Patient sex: F
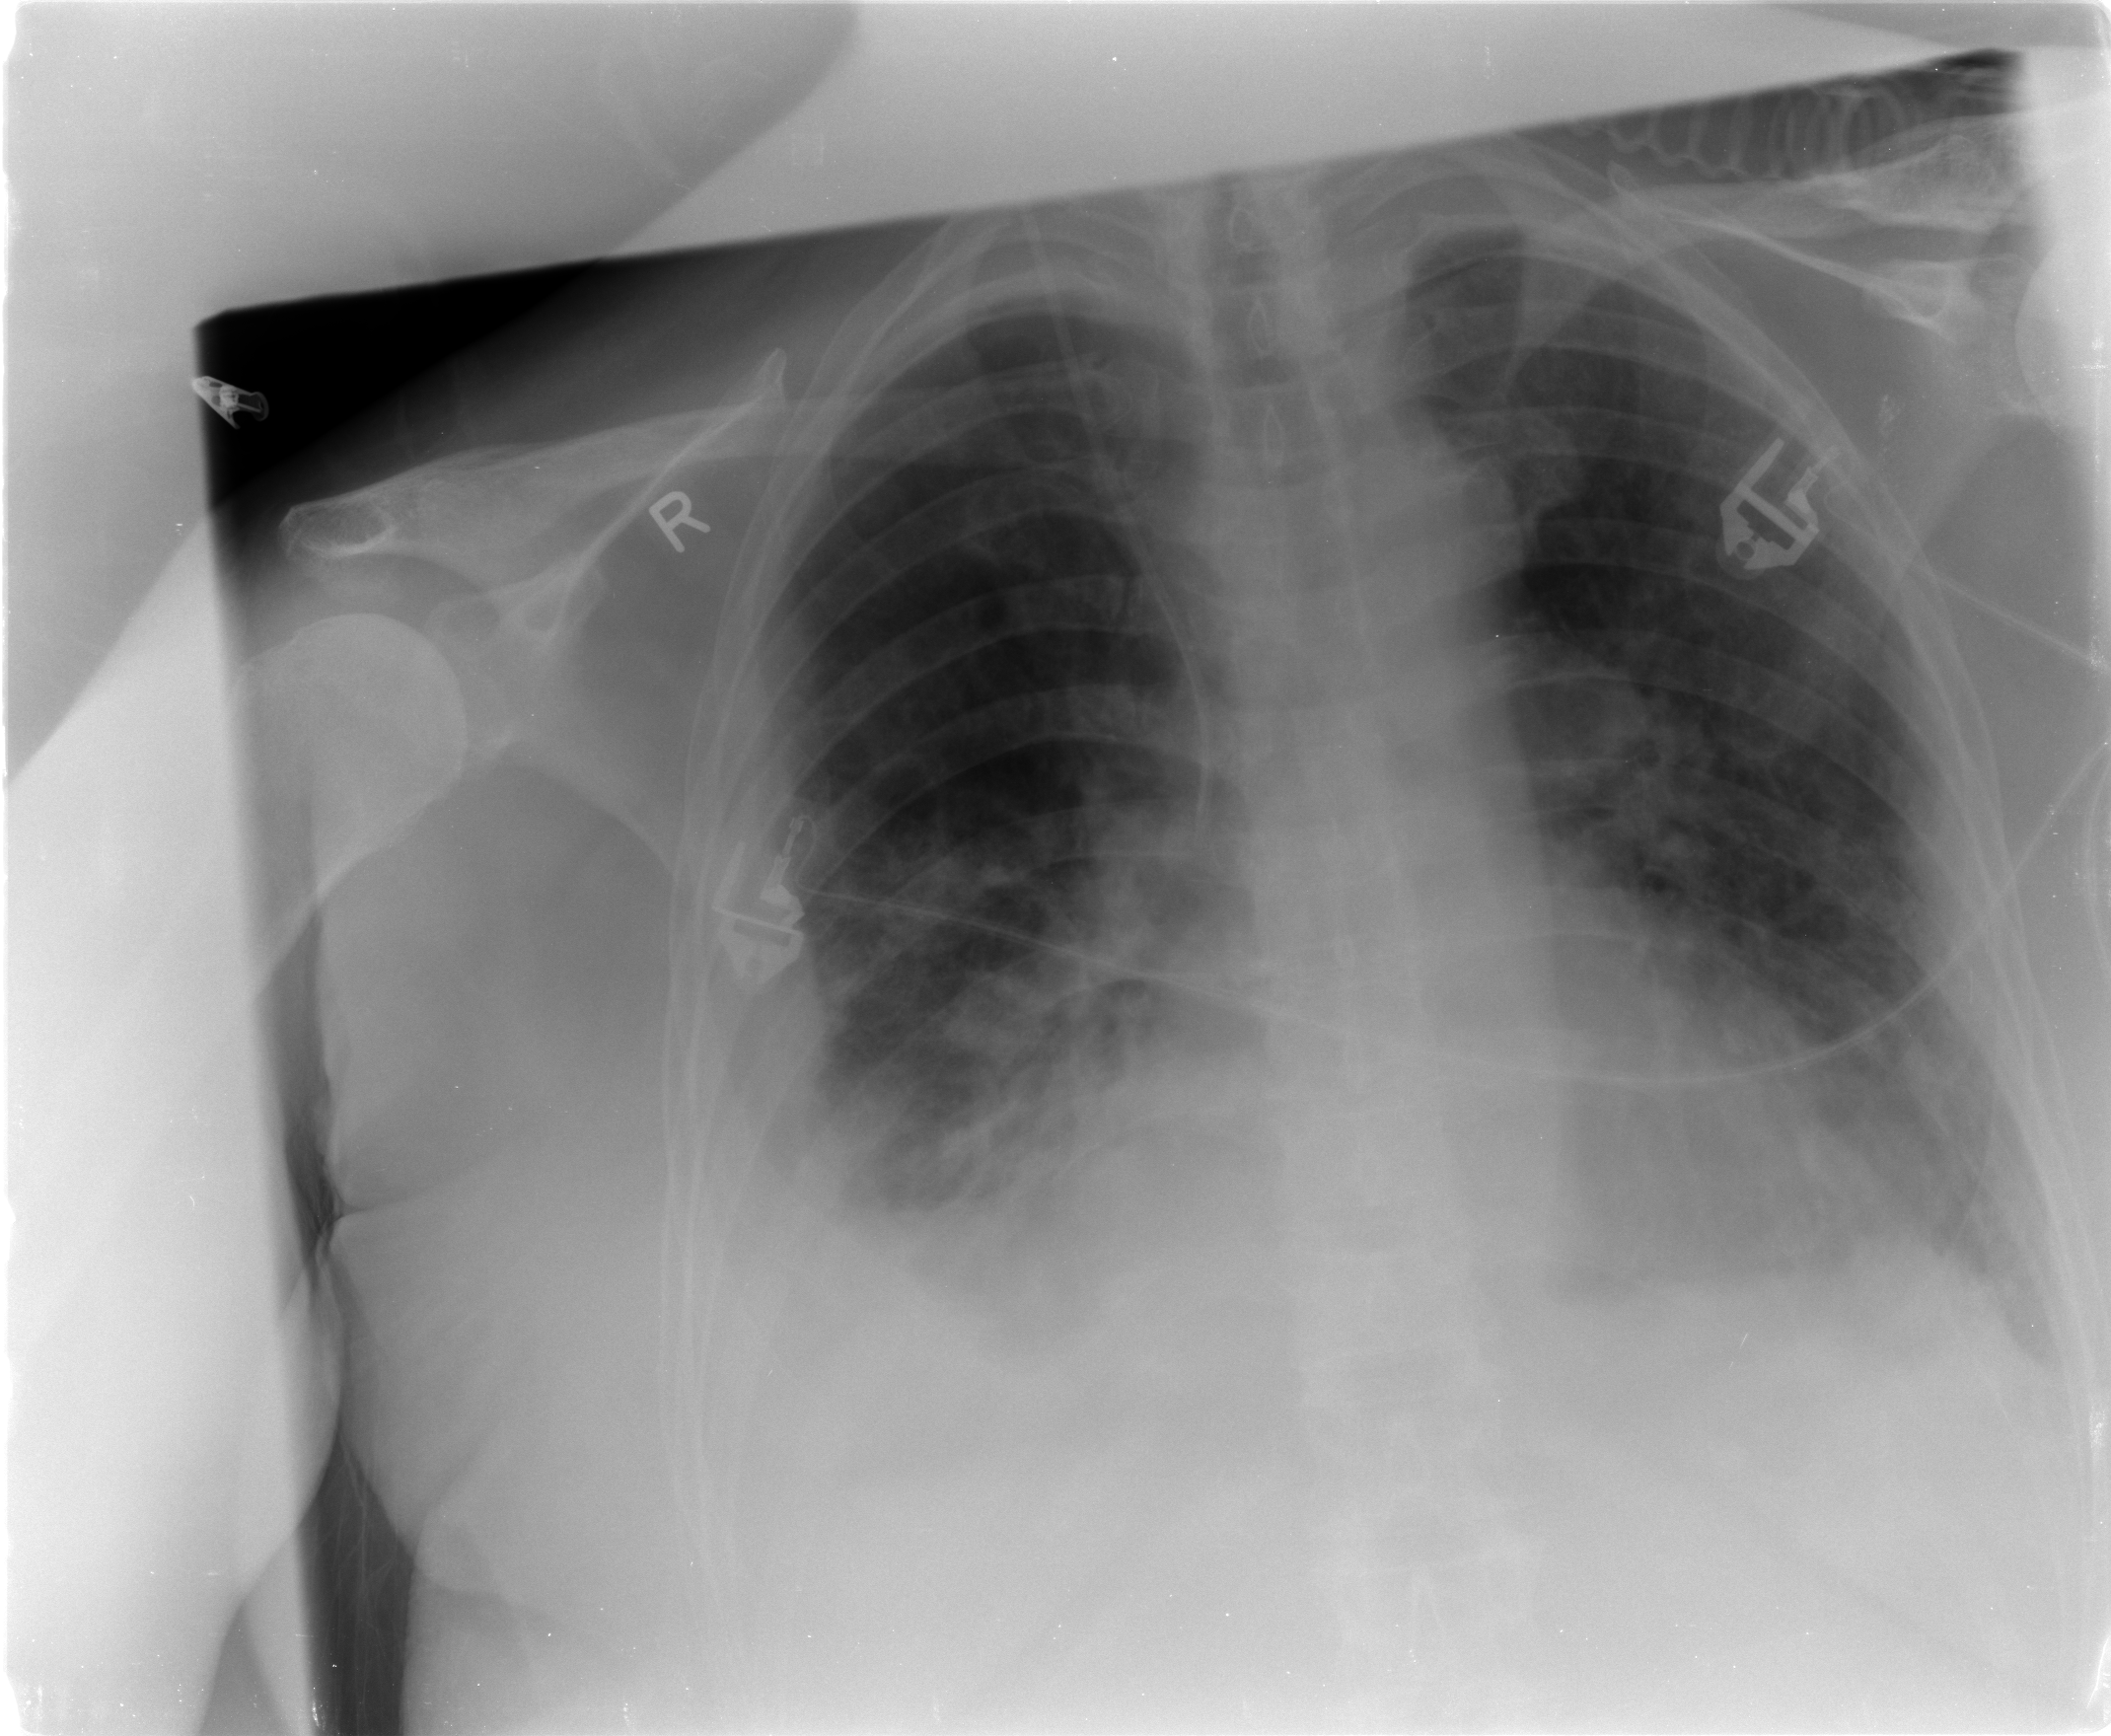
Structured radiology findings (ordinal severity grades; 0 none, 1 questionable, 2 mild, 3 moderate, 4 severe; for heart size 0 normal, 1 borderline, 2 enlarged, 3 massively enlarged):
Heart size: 2
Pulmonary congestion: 2
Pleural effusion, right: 2
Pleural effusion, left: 2
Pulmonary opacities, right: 2
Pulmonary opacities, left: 1
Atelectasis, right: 2
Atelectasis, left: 2